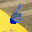
Label: 6